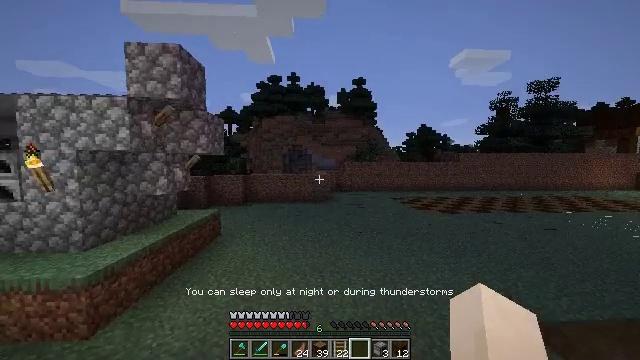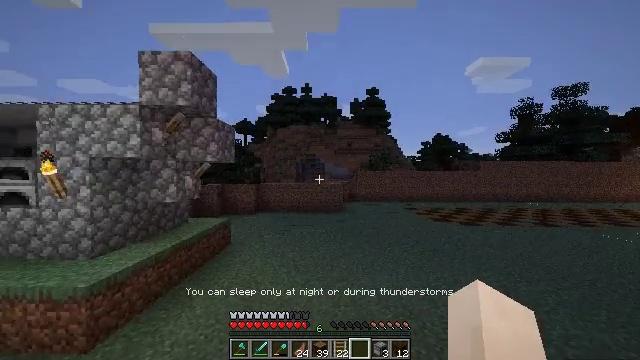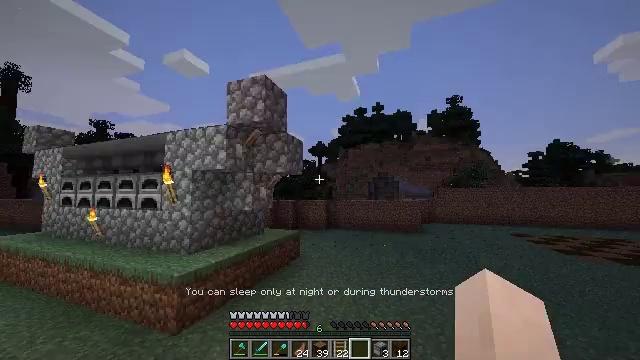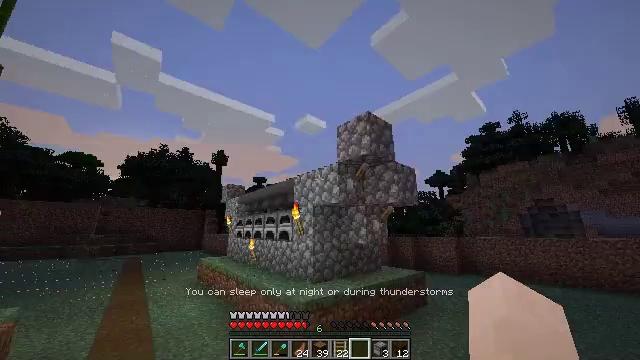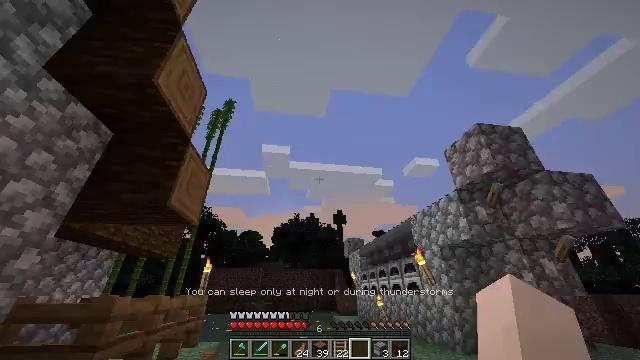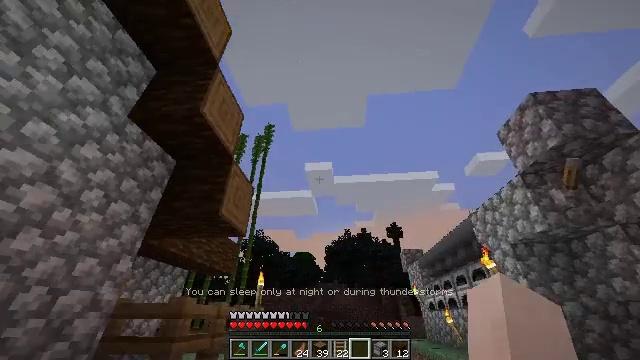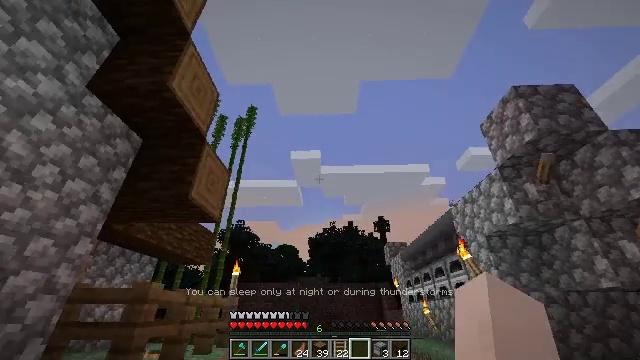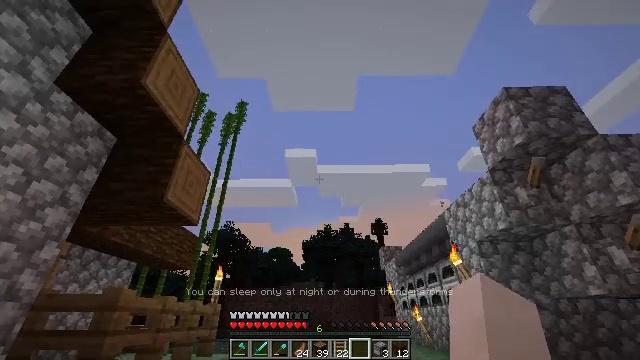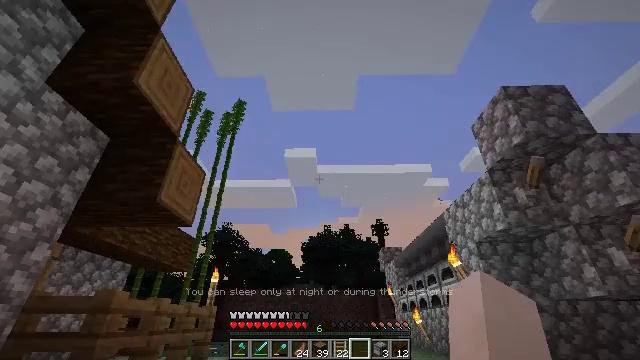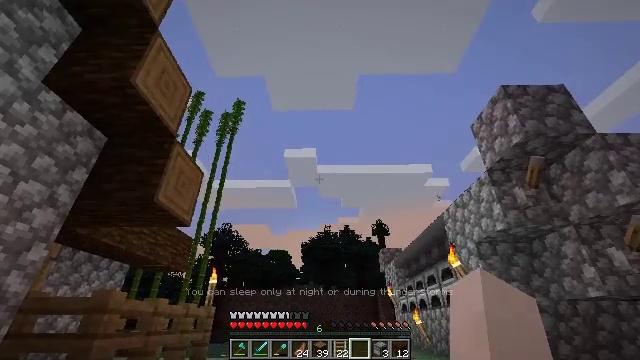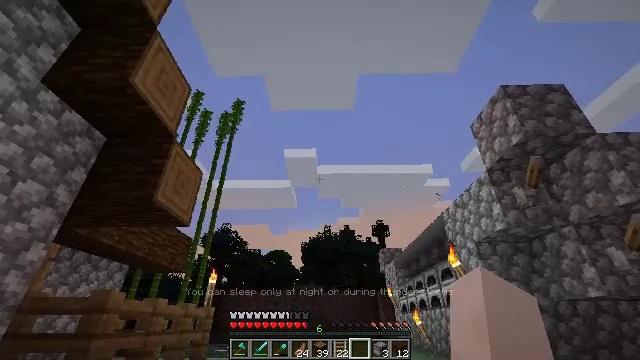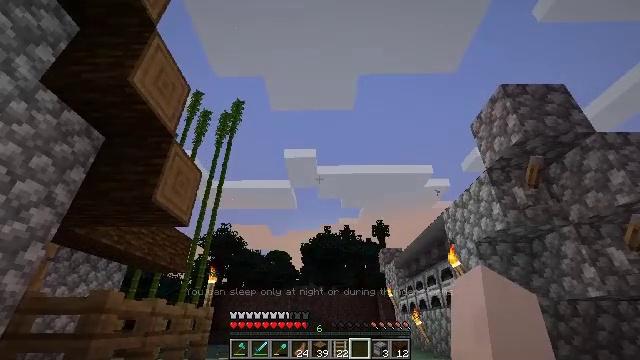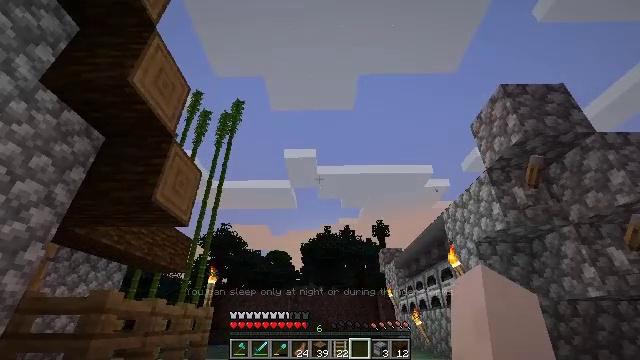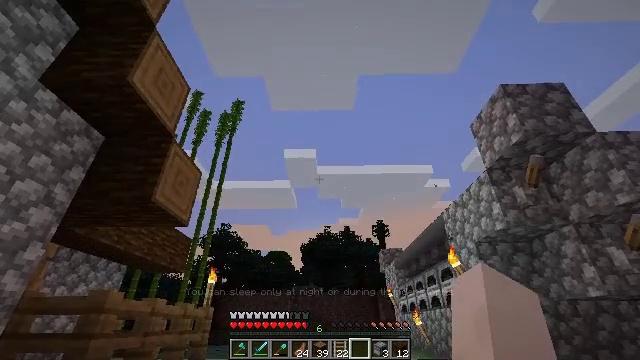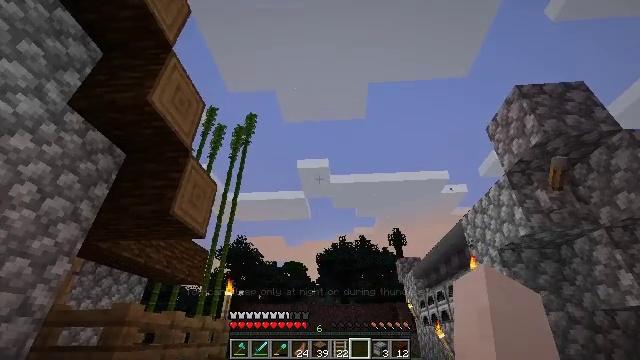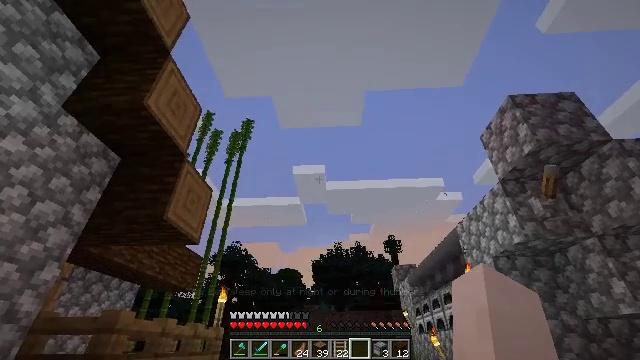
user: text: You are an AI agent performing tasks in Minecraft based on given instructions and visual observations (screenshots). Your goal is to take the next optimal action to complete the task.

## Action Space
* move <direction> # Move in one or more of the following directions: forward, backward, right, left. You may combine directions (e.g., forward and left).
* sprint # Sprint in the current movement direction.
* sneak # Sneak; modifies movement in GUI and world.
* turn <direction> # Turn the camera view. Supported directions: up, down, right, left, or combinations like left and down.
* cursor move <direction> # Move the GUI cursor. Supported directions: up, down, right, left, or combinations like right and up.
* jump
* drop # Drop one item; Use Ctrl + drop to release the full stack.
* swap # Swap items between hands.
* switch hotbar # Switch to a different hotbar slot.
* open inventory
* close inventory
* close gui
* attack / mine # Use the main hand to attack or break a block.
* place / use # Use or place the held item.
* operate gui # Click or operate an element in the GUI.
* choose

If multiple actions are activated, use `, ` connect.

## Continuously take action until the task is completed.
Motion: motion action
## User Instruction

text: Harvest the large fern for decoration.
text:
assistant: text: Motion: move forward and move right, turn left and up
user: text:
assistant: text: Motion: move forward and move right, turn left and up
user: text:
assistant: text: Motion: move forward and move right, turn left and up
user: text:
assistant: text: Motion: move right, turn left and up
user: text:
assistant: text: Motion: move right, turn left and up
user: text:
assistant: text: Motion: turn right and down
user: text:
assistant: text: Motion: turn right
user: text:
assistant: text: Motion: no_op
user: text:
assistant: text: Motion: no_op
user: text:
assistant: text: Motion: no_op
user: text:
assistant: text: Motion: no_op
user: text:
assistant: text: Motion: no_op
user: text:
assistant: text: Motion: no_op
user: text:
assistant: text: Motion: turn left and up
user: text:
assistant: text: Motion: turn right and up
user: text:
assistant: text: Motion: no_op
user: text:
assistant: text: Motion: turn up
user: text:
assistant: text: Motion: no_op
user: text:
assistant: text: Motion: no_op
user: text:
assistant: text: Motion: no_op
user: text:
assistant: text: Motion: no_op
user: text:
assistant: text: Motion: no_op
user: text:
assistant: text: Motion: no_op
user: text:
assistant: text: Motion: no_op
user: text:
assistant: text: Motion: no_op
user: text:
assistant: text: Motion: no_op
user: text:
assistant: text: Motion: no_op
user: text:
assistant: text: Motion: turn right
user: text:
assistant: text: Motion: turn right
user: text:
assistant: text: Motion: turn right